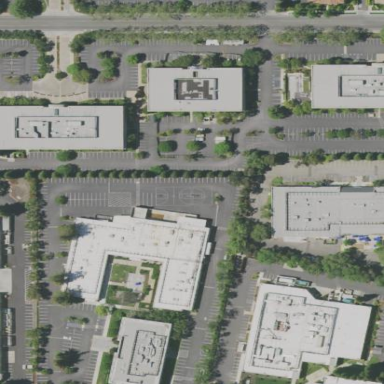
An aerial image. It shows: Commercial area.